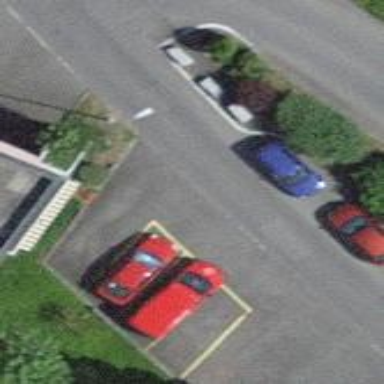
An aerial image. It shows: Street side parking area.